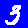
Digit: 3